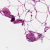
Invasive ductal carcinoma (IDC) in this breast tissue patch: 0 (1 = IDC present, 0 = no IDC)